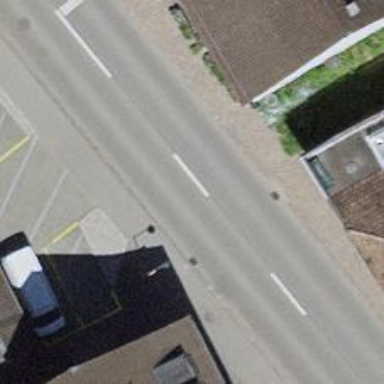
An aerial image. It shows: Public transport stop position.